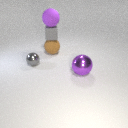
large brown rubber sphere below small gray rubber cube